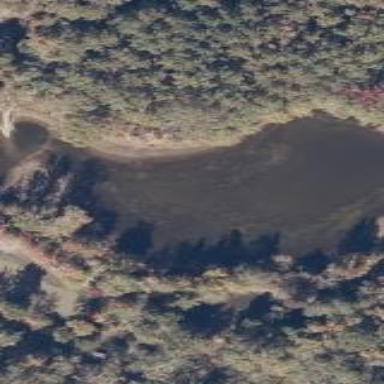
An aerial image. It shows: Pond with natural water.